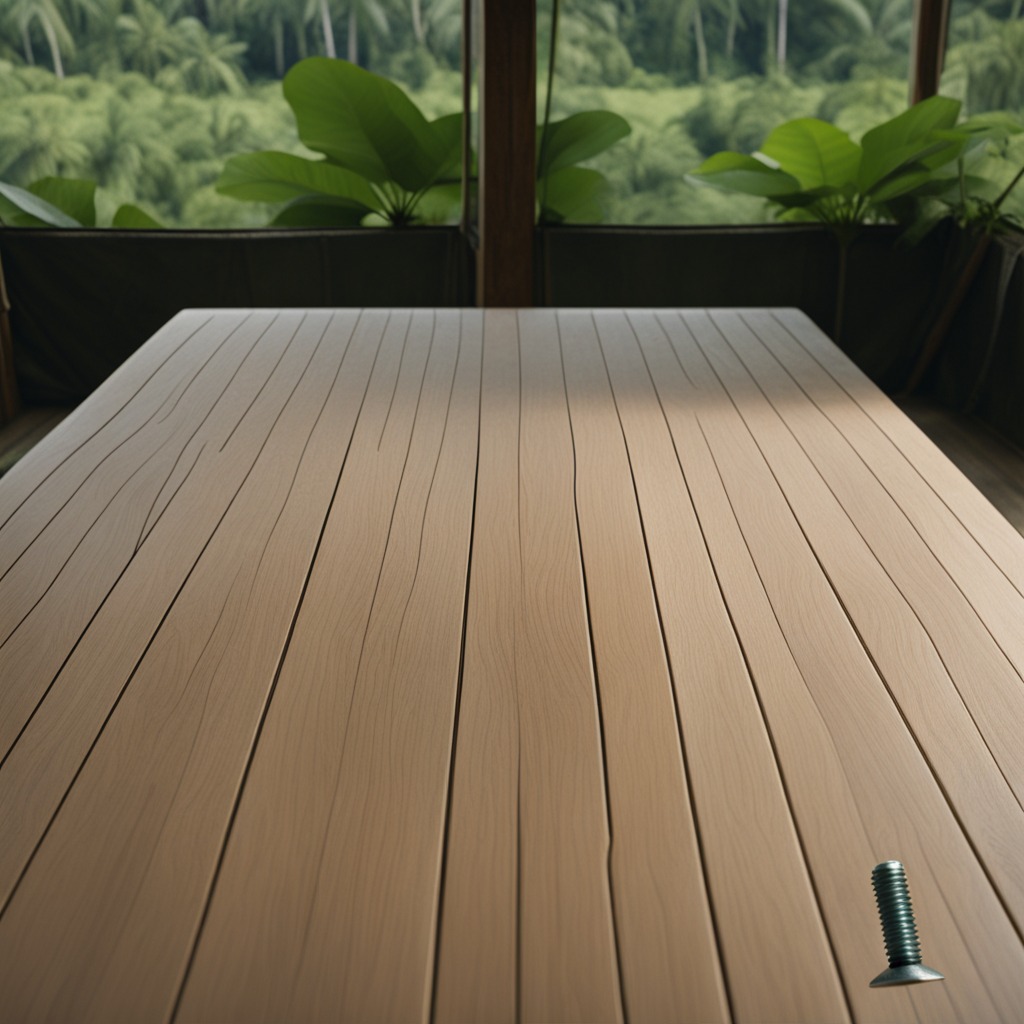
A metal screw is lying on the wooden table.